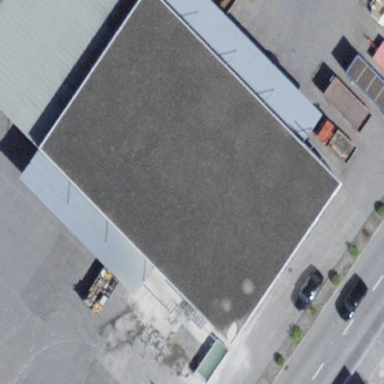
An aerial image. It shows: Industrial building.